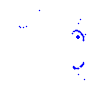
Particle: proton